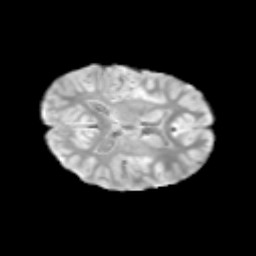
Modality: T2w
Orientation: axial
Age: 11
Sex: male
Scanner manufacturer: siemens
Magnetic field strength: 3 T
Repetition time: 3.8 s
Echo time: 0.07 s